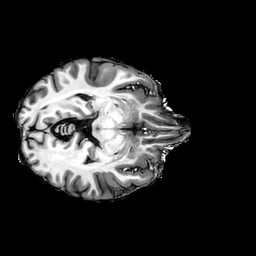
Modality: T1w
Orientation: axial
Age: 25
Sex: male
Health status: ill